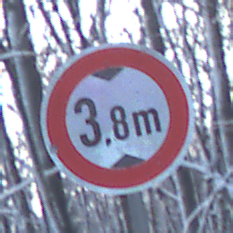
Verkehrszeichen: TatsaechlicheHoehe
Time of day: MorningAfternoon
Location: Outdoor (Nature)
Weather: Clear
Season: Winter
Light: Natural